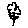
Label: flower